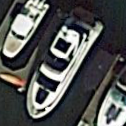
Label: civil